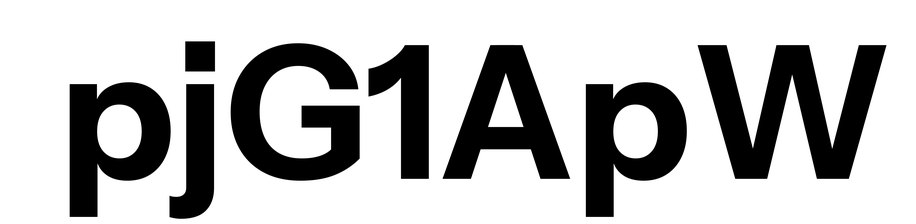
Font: InstrumentSans_Bold